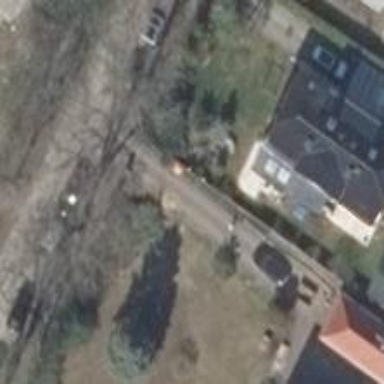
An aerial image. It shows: Driveway.